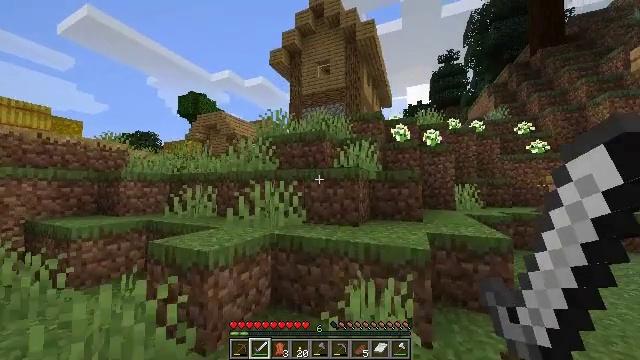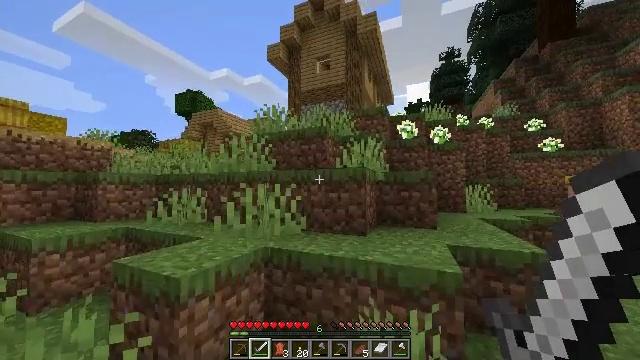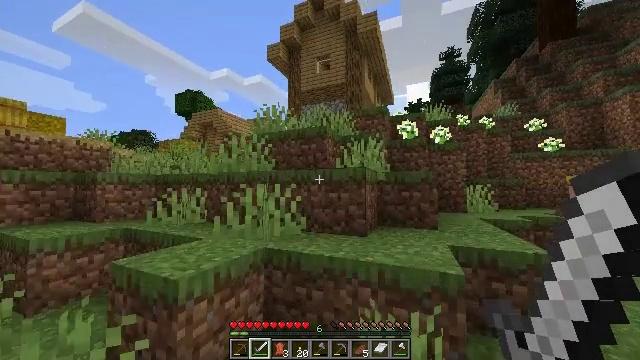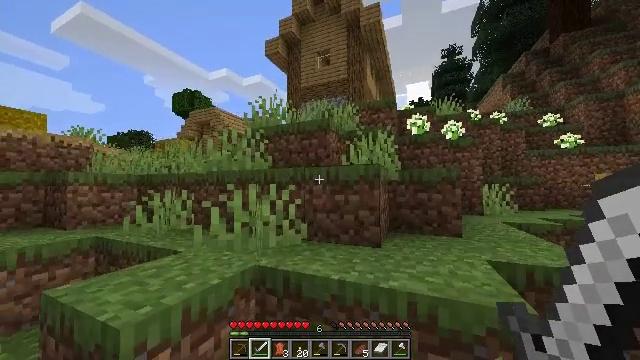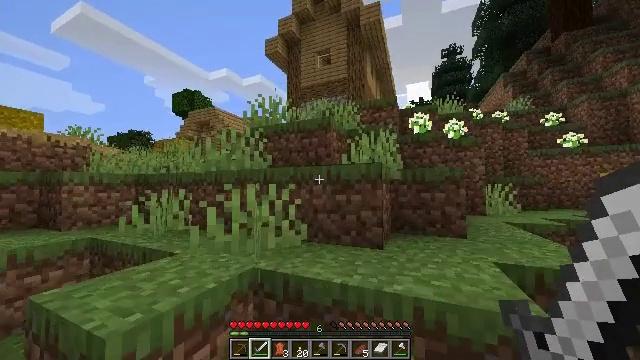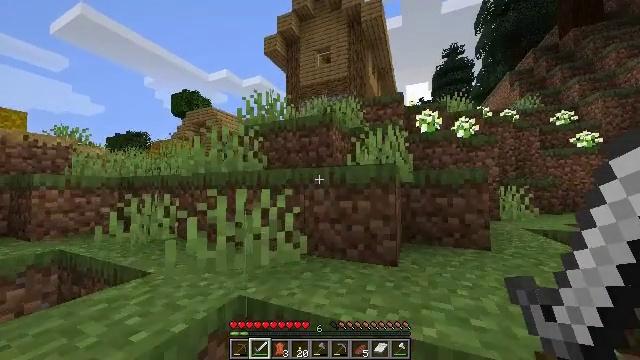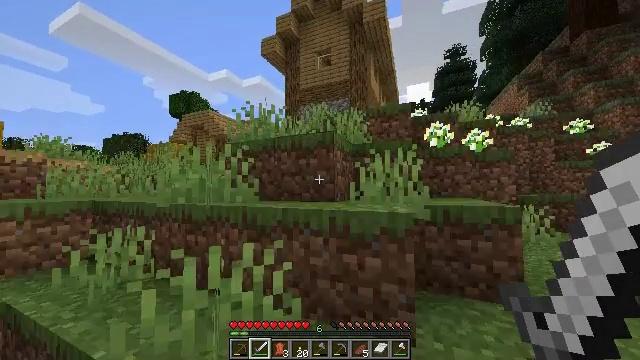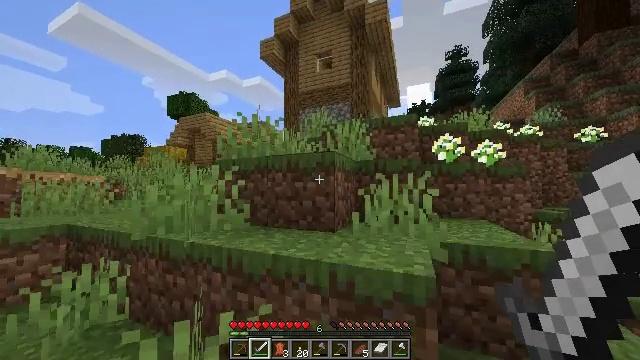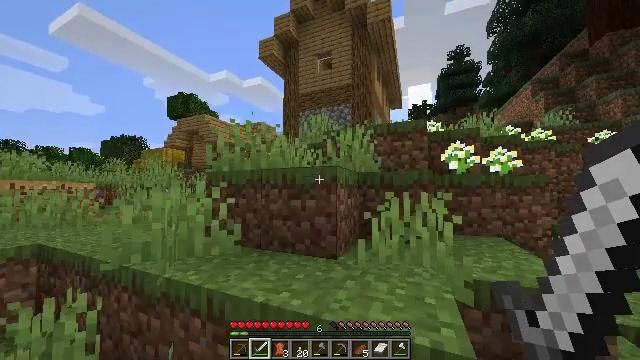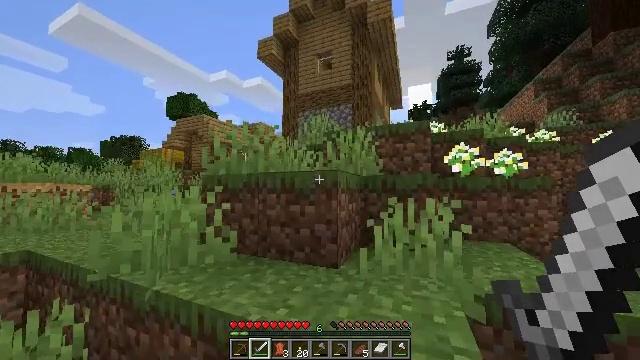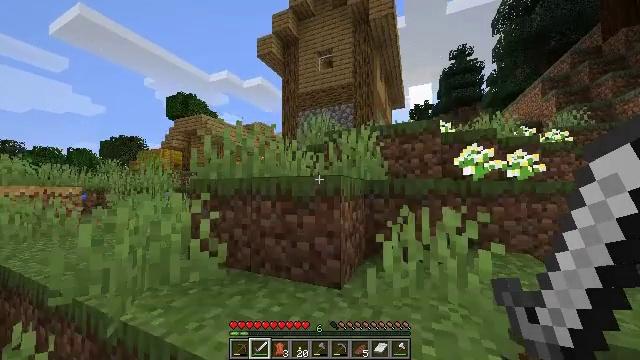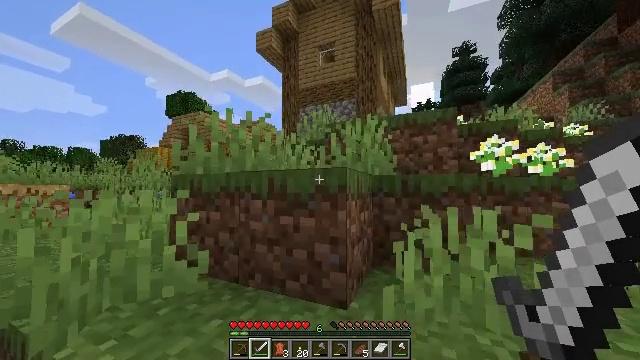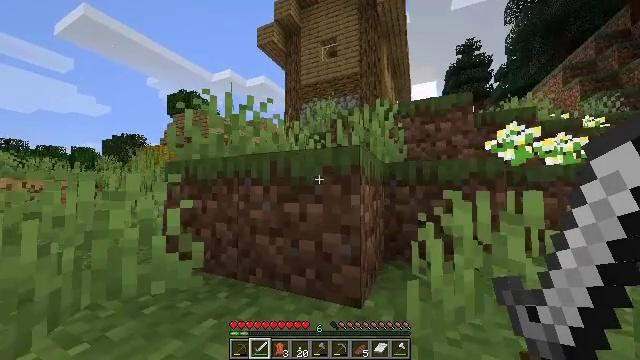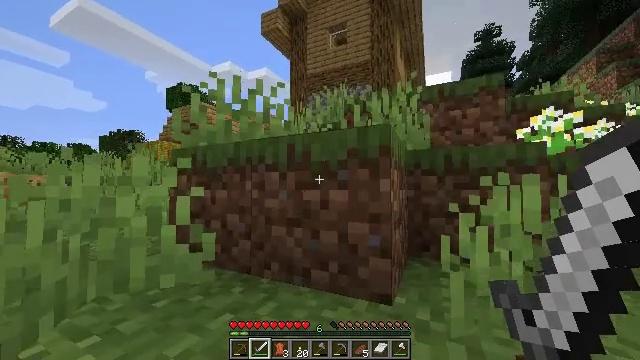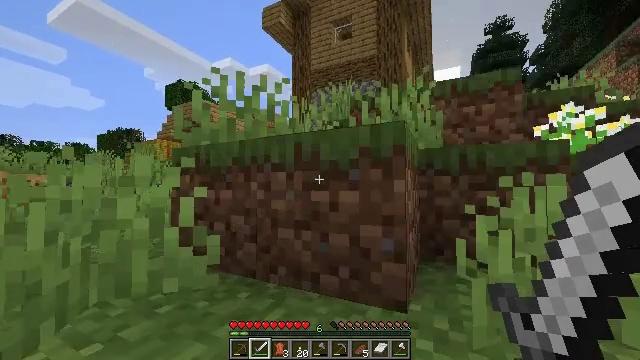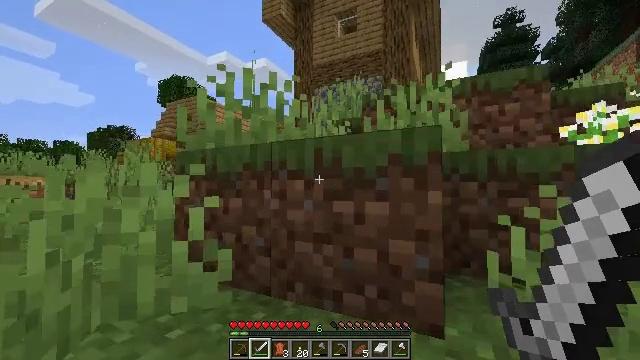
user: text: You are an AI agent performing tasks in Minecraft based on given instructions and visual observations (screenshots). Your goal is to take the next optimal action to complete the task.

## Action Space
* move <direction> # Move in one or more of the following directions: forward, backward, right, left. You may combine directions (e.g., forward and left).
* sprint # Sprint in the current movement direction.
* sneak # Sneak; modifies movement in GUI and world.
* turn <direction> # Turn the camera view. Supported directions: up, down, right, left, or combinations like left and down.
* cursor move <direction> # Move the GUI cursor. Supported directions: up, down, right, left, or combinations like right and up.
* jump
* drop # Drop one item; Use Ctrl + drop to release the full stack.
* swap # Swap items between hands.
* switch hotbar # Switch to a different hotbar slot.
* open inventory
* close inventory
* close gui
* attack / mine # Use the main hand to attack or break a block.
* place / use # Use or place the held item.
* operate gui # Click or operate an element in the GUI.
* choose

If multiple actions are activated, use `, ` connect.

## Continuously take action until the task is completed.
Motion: motion action
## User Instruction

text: Attack the hay block to get hay.
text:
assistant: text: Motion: move forward, sprint
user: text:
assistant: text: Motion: move forward, sprint
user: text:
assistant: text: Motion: move forward, sprint
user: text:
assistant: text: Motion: move forward, sprint
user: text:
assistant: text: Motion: move forward, sprint, jump
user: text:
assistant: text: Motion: move forward, sprint, jump
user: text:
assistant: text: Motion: move forward, sprint, jump
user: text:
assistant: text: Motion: move forward, sprint, jump
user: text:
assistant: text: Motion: move forward, sprint, jump
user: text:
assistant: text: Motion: move forward, sprint, jump
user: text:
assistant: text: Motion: move forward, sprint, jump
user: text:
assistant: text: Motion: move forward, sprint, jump
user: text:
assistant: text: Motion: move forward, sprint, turn left, jump
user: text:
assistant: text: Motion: move forward, sprint, jump
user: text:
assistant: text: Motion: move forward, sprint, jump
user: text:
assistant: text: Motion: move forward, sprint, jump
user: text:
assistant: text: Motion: move forward, sprint, jump
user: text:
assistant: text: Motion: move forward, sprint, jump
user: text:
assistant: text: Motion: move forward, sprint, jump
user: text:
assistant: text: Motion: move forward, sprint, turn right, jump
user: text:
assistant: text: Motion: move forward, sprint, turn right and up, jump
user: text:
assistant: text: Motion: move forward, sprint, turn right, jump
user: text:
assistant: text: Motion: move forward, sprint, turn right, jump
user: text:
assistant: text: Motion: move forward, sprint, turn right, jump
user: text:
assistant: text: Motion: move forward, sprint, jump
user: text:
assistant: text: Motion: move forward, sprint, jump
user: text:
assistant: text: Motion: move forward, sprint, turn right, jump
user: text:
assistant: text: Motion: move forward, sprint, turn right, jump
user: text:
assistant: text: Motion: move forward, sprint, turn right, jump
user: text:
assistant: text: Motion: move forward, sprint, turn right, jump